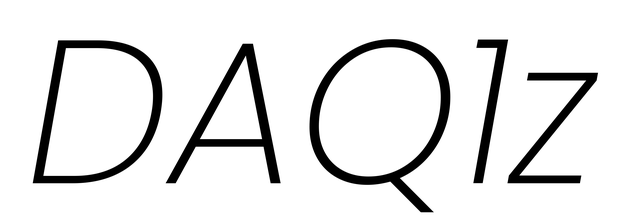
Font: Poppins-ExtraLightItalic